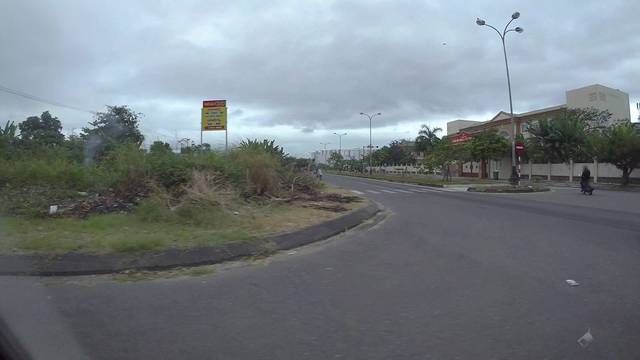
Region: Vietnam
Coordinates: 16.085, 108.237